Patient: sex F, age 56
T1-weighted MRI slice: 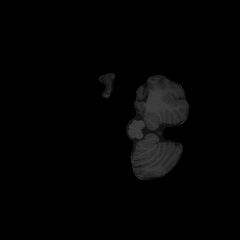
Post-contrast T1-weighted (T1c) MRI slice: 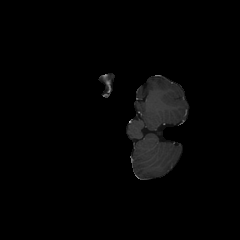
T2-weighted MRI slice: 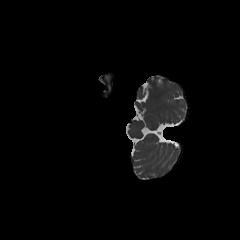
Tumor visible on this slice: no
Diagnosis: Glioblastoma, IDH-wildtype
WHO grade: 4